Aerial crown-view tile of a tropical tree (Barro Colorado Island, Panama), acquired 20240716:
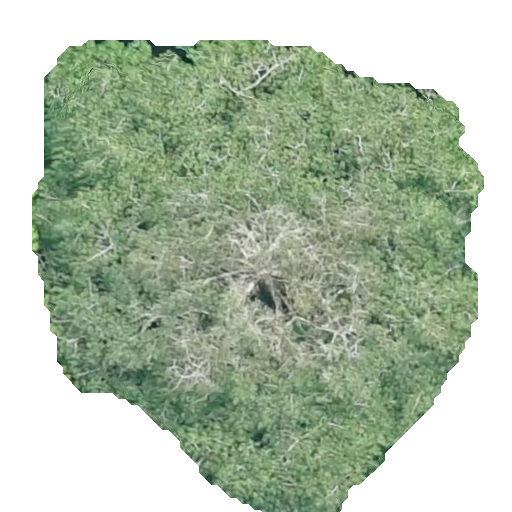
Species: Virola surinamensis
GBIF accepted scientific name: Virola surinamensis
Crown area: 257.464 m²